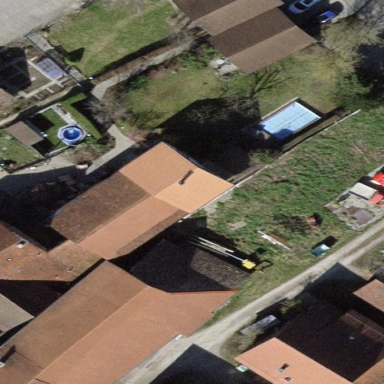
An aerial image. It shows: Semi-detached house with gabled roof.